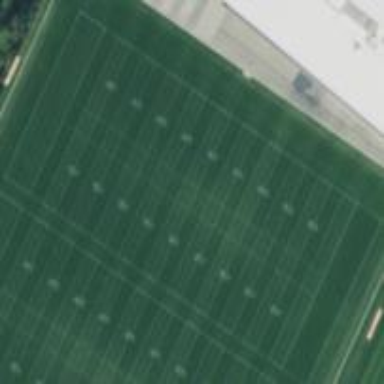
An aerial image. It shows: American football pitch for leisure and sport activities.